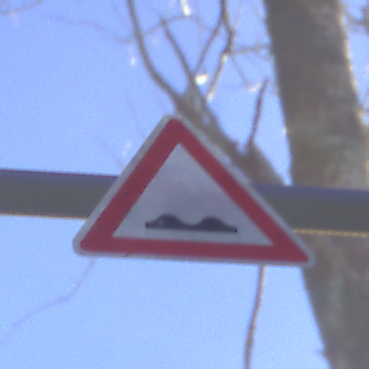
Verkehrszeichen: UnebeneFahrbahn
Umgebung: Outdoor, Nature
Tageszeit: MorningAfternoon
Wetter: Clear
Licht: Natural
Jahreszeit: Winter
Kontrast: HighContrast